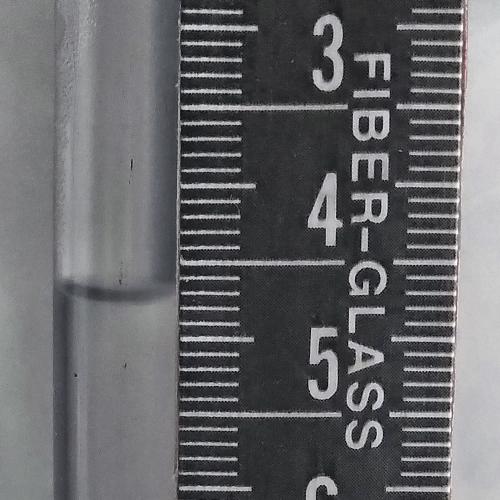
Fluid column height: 4.7 cm